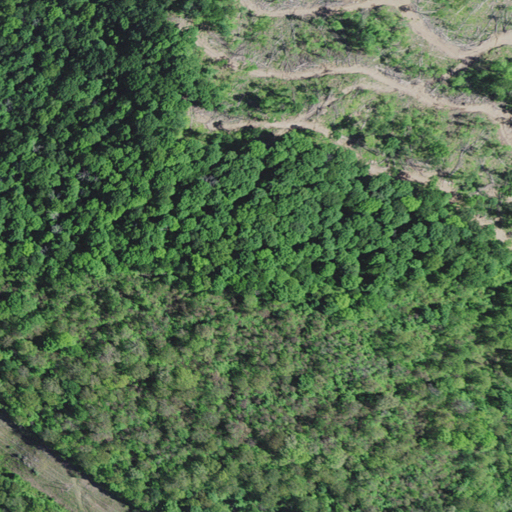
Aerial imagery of ridge(s) in Kentucky named Crummies Spur containing deciduous forest, grassland, and mixed forest